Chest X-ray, PA view. Patient: 38 years old, sex M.
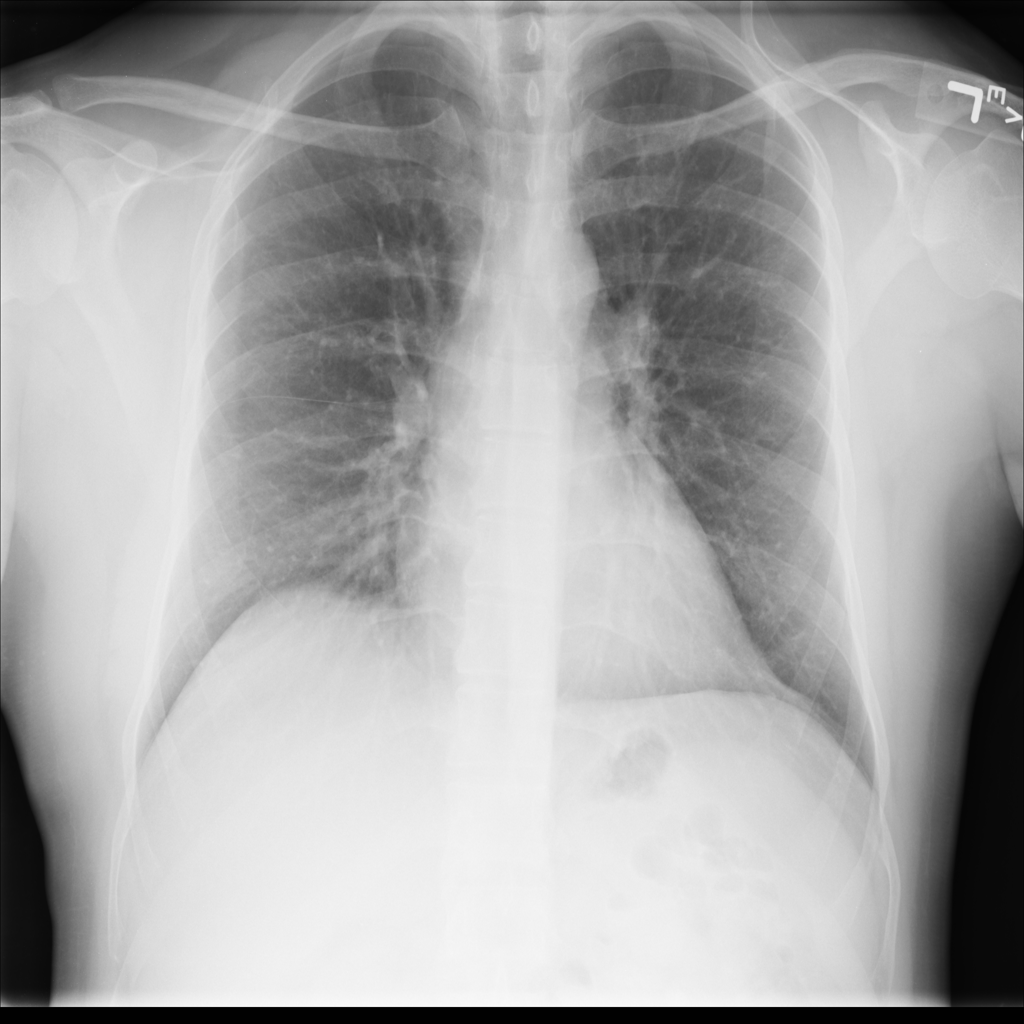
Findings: No Finding